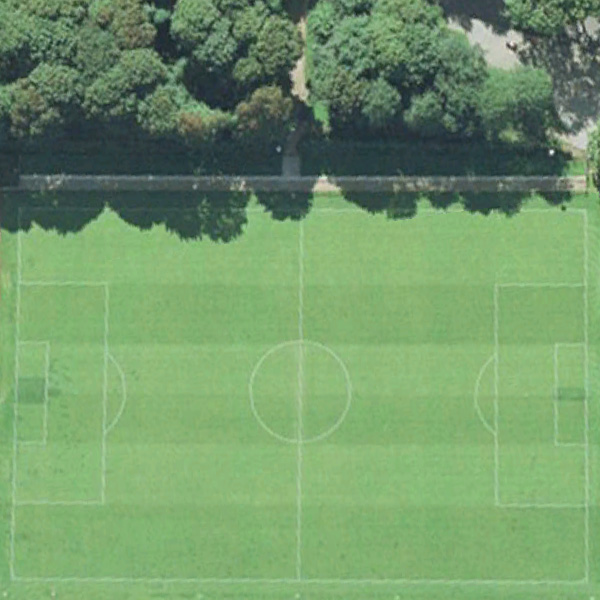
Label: Playground